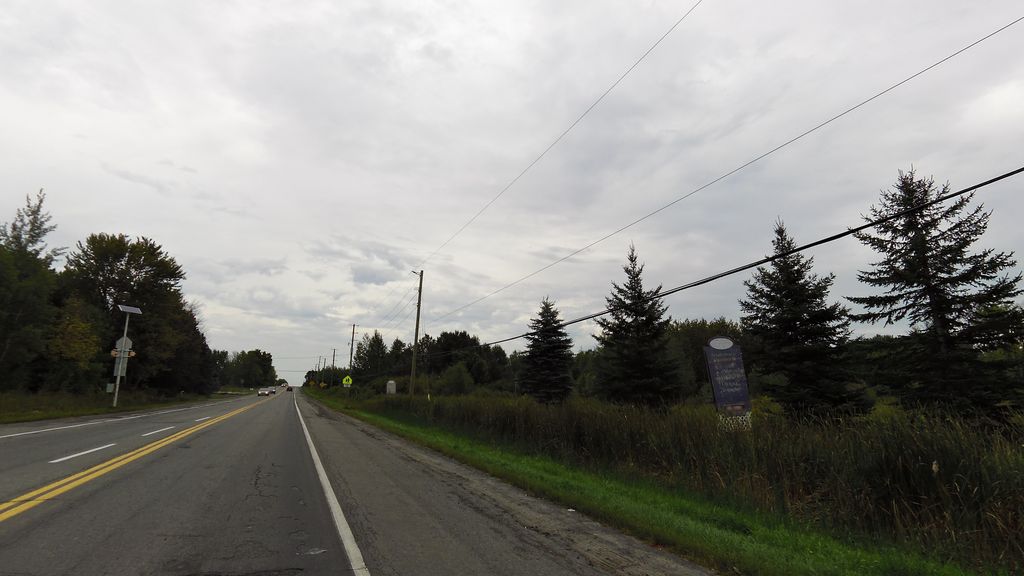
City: ottawa-gatineau